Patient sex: M
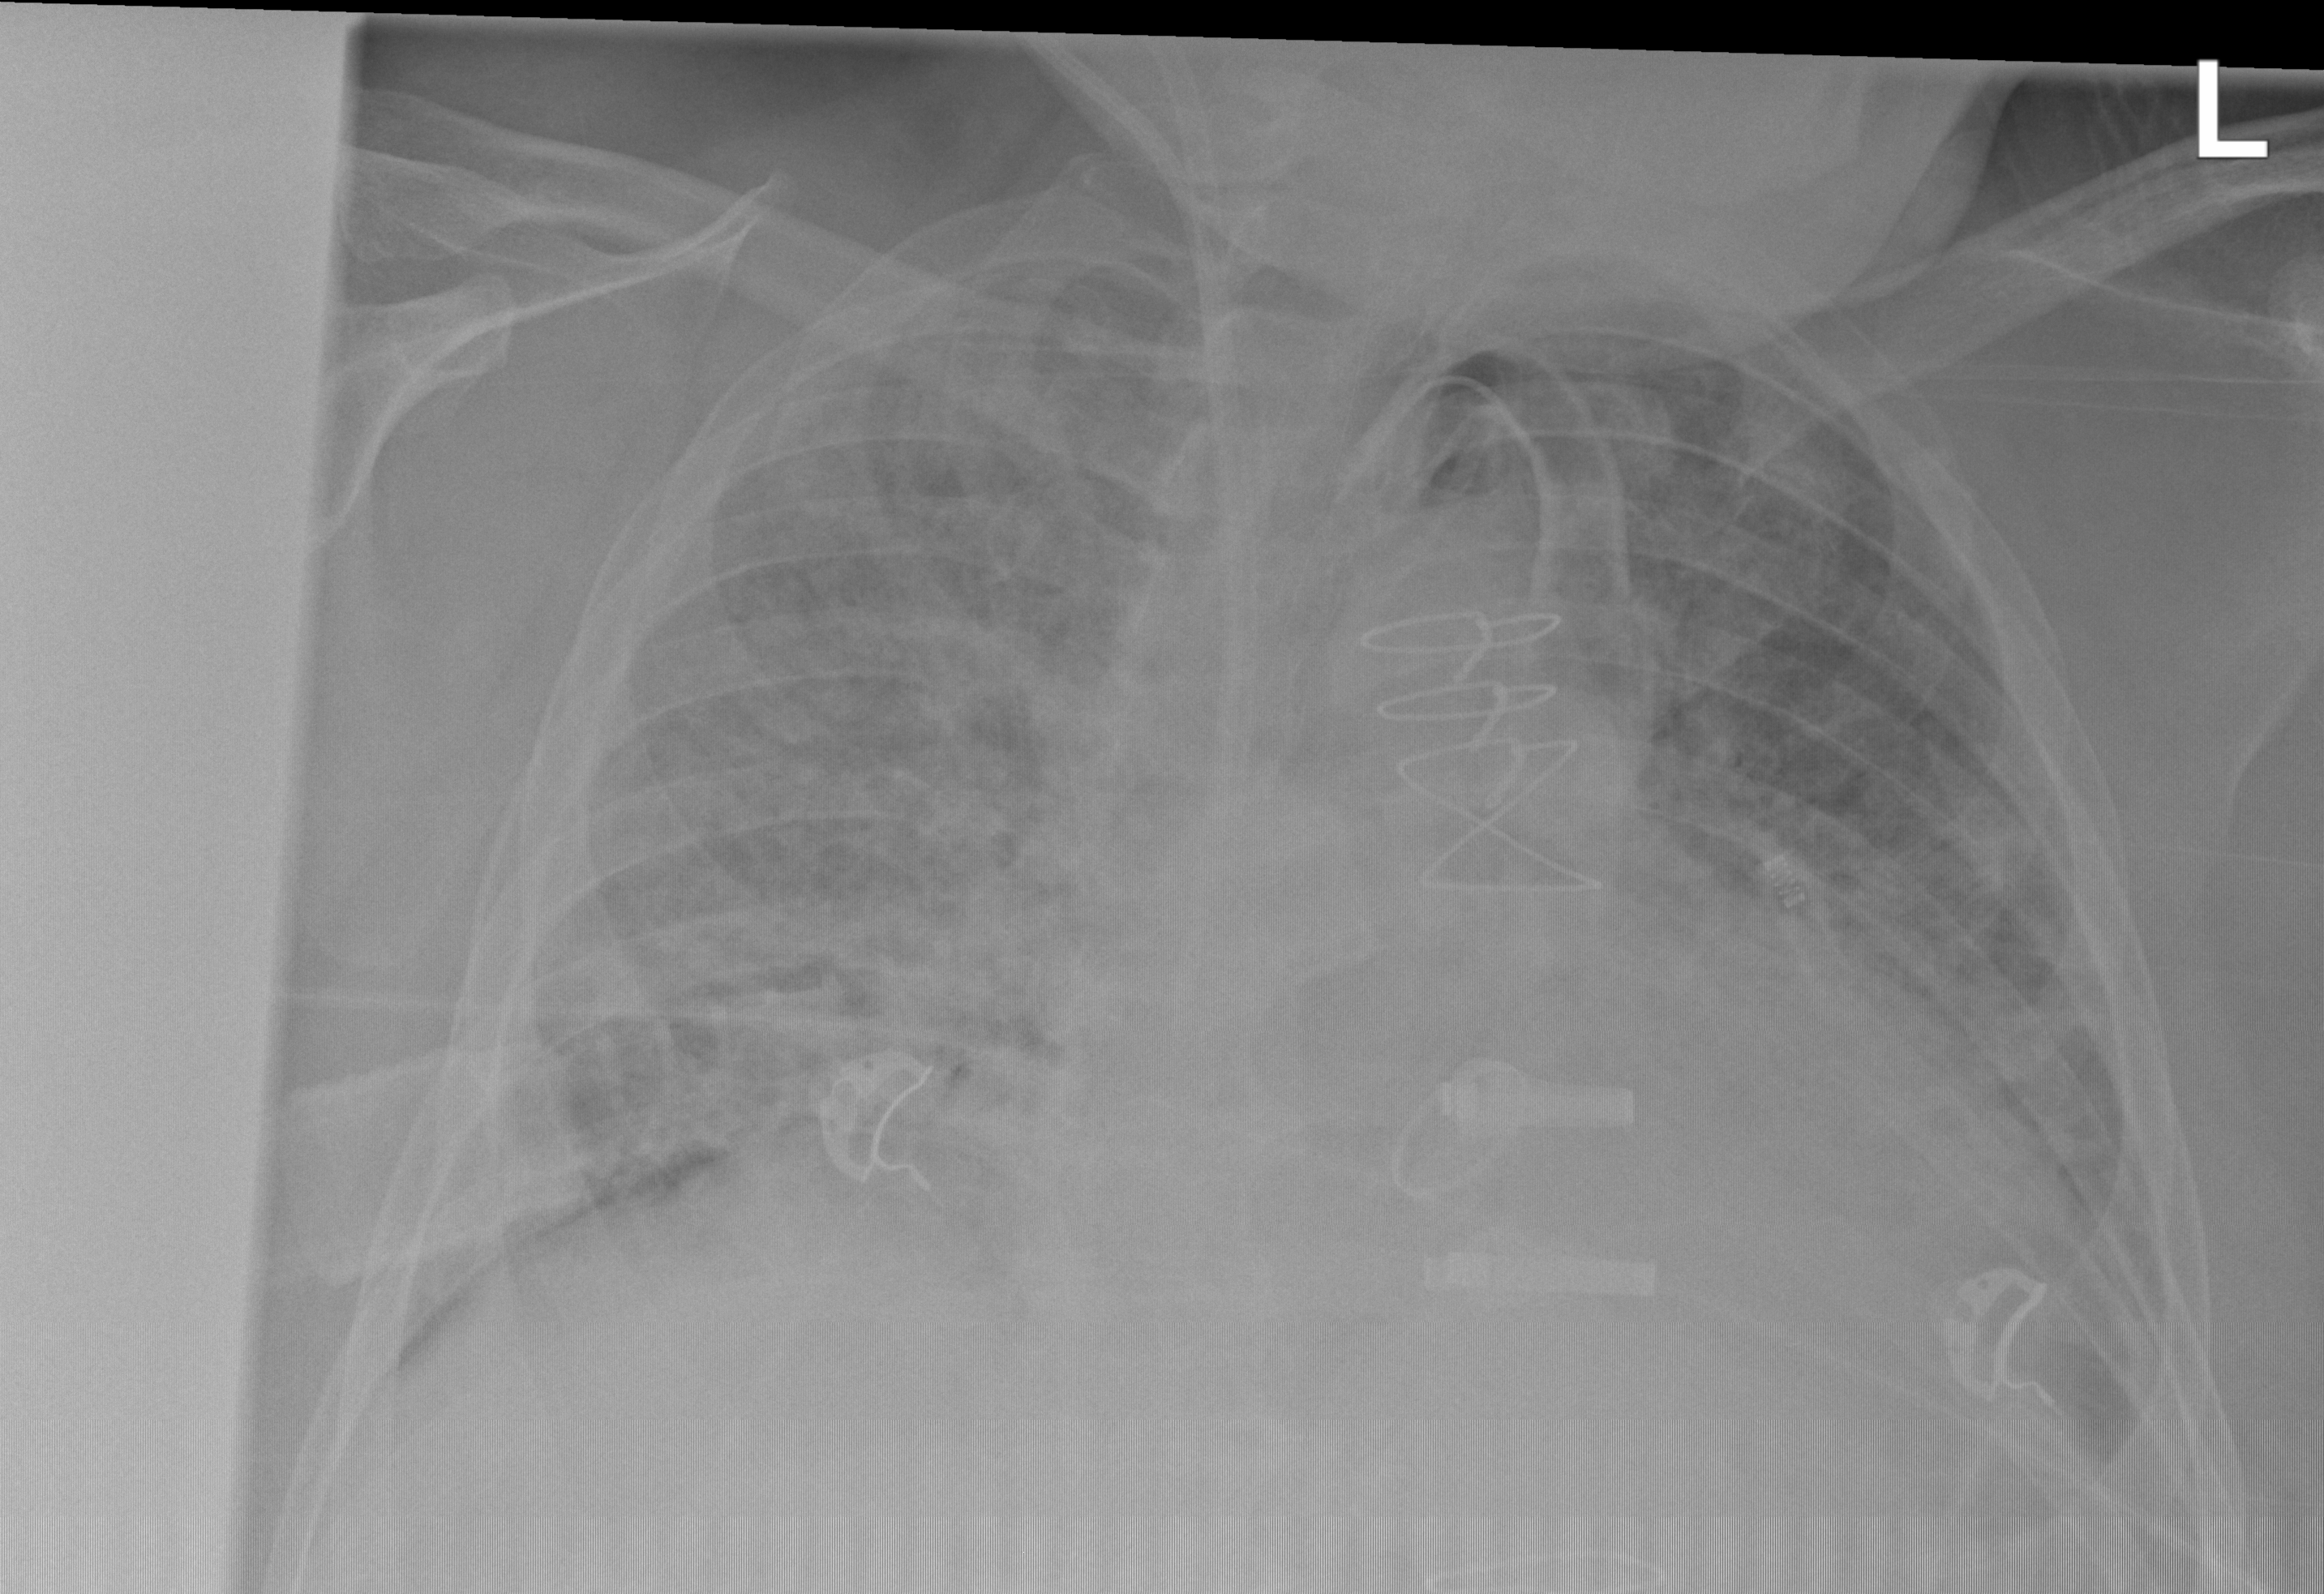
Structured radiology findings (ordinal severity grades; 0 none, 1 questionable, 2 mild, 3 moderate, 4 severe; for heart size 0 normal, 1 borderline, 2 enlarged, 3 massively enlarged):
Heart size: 2
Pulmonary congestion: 2
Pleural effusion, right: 1
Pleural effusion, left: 1
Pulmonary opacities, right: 2
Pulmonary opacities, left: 2
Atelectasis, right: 2
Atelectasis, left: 2